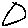
Label: triangle